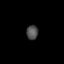
Tissue: prostate
Cell type: T cells
Senescence score: 0.3566
Nuclear area (px): 165
Mean DAPI intensity: 78.406